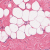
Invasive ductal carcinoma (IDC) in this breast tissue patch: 0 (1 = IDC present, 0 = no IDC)